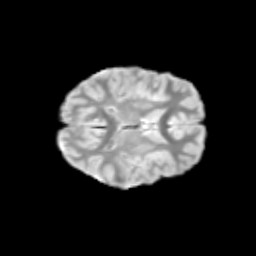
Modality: T2w
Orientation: axial
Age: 9
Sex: female
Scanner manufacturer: siemens
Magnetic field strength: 3 T
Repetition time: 3.8 s
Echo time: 0.07 s